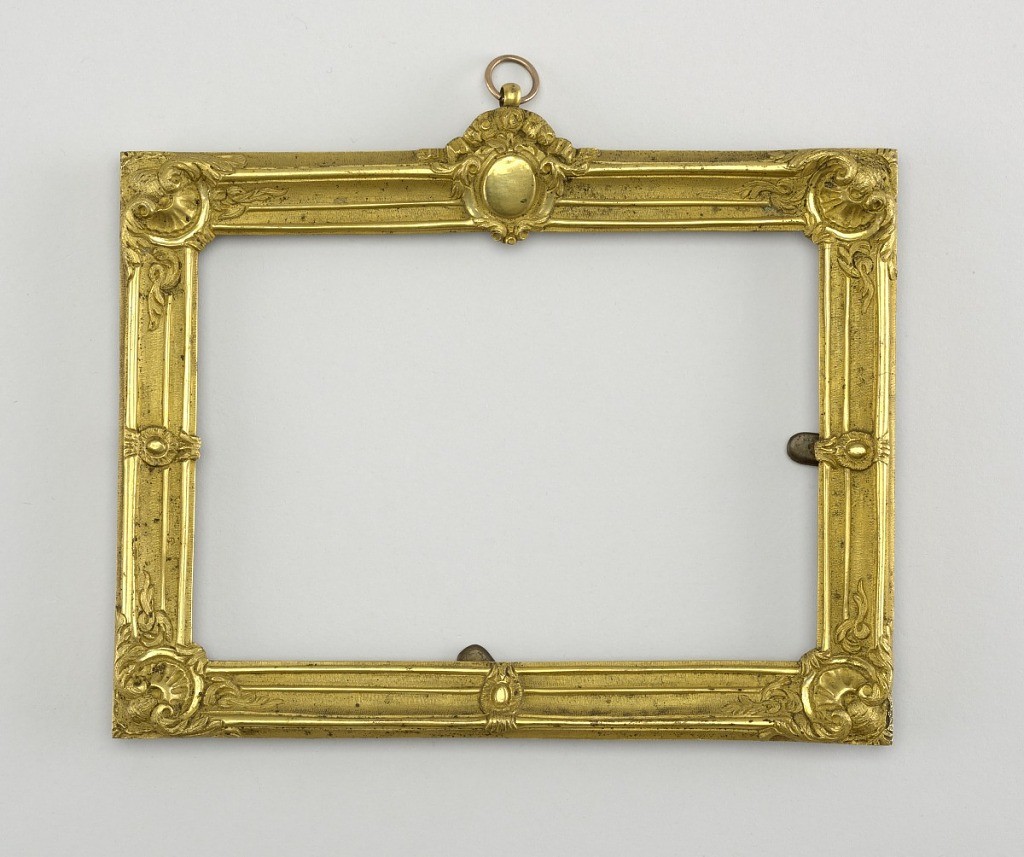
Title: Frame
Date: ca. 1760
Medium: Cast and gilt bronze
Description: Horizontally oriented rectangular form, shells at the corners and cabochons in the center of each side; small circular ring at top.